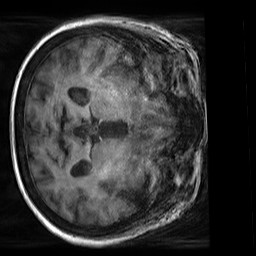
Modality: T1w
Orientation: axial
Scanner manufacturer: siemens
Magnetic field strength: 3 T
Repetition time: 2.5 s
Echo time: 0.00299 s